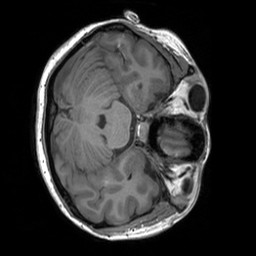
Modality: T1w
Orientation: axial
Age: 24
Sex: female
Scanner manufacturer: siemens
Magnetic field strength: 3 T
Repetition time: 1.9 s
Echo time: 0.00252 s